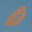
Label: 0